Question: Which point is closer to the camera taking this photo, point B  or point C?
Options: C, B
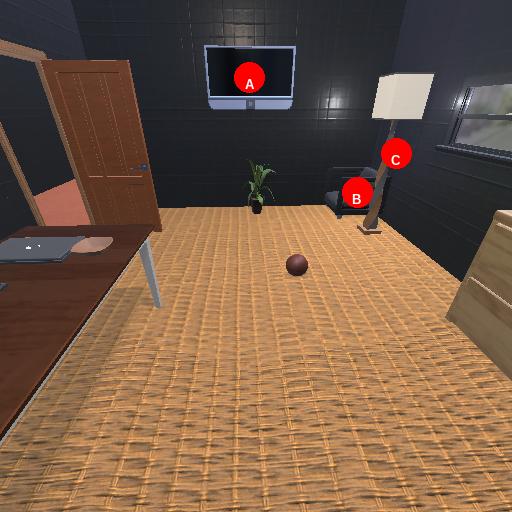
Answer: C